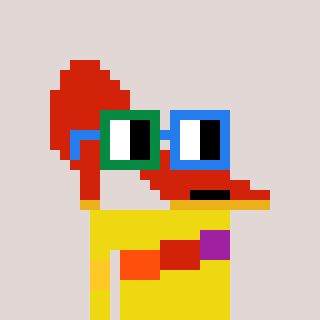
a pixel art character with square green and blue glasses, a highheel-shaped head and a yellow-colored body on a warm background